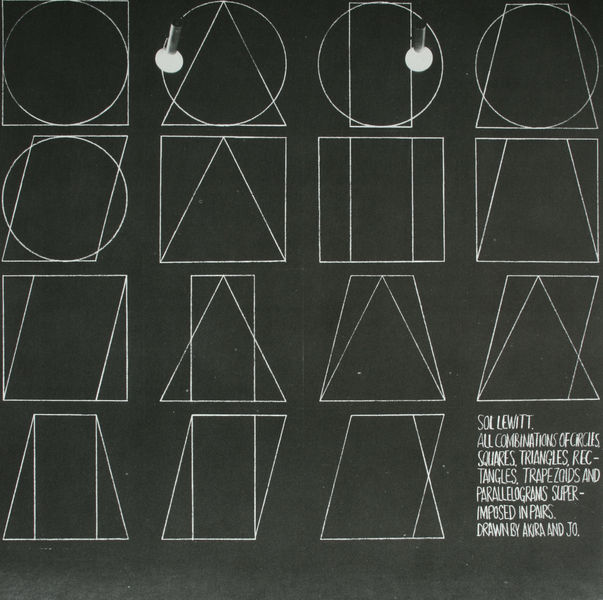
Titel: All combinations of six white geometric figures (outlines) - Installation Hundres Acres, New York
Künstler: Sol Lewitt
Schlagwörter: dunkel, weiß, dreieck, komposition, grau, kreide, lampe, lampen, licht, lichter, paris, schwarz, zeichnung, muster, signatur, öl, blatt, kreis, rund, klar, schrift, bogen, schule, studie, moderne, russland, abstrakt, modern, formen, linien, figuren, tafel, einfach, zeitgenössisch, zahlen, foto, rechtecke, birnen, spiel, buch, eckig, rechteck, minimalismus, linie, form, radierung, text, manifest, punkt, kreise, plakat, reihe, titelblatt, leinwand, polke, buchseite, bauhaus, ecken, quadrate, geometrisch, raute, schein, verwandlung, konstruktion, plan, sol, beispiele, weisss, dreiecke, geometrie, lewitt, quadrat, viereck, vierecke, konstrukt, anordnung, konstruktivismus, lehre, paare, geometrische formen, mathematik, theorie, wandel, postmoderne, experiment, überschneidung, ineinander, alphabet, trapez, veränderung, rechnen, mathe, parallelogramm, sol lewitt, suprematismus, spots, glühbirnen, gleichschenklig, weisse linien, trapeze, combinations, squares, akira, alfabet, ankra, blackboard, dreiech, form in fomr, form in form, formenbuch, kombinationen, minamal, no. 30, parallelogram, rechnerisch, umformung